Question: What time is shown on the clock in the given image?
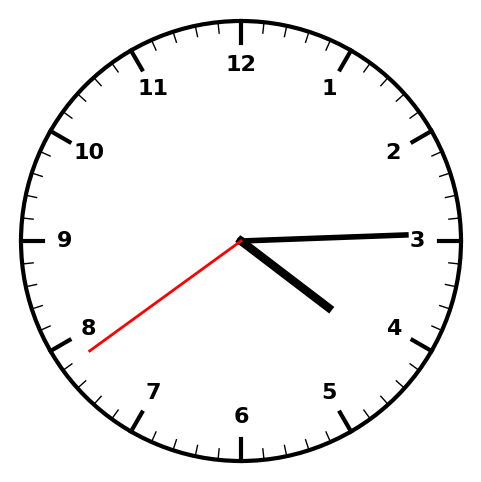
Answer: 04:14:39